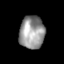
Tissue: skin
Cell type: Epithelial cells
Senescence score: 0.211
Nuclear area (px): 806
Mean DAPI intensity: 151.655